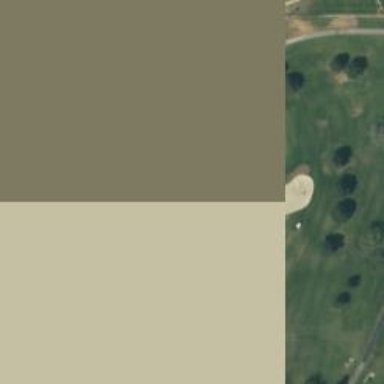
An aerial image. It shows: Path for golf carts.